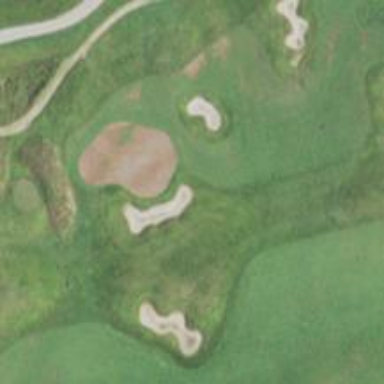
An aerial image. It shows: View of golf hole.